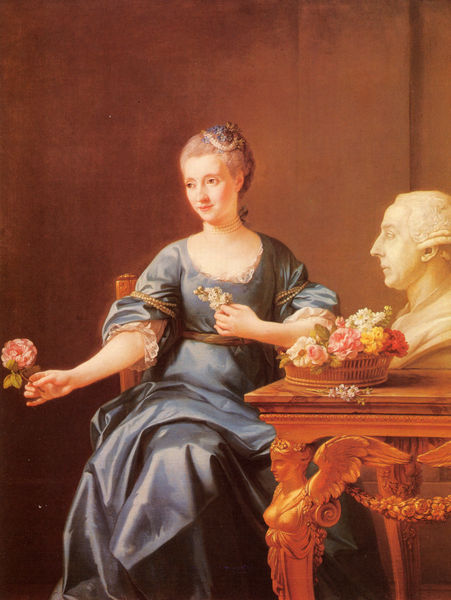
Titel: Portrait de la Marquise de Migieu
Künstler: Joseph Marie Vien
Standort: Nantes
Institution: Musée des Beaux-Arts
Schlagwörter: blau, blätter, dunkel, flügel, gemälde, hand, kopf, mann, schatten, sitzen, ausschnitt, blume, blumen, braun, busen, frau, hell, hintergrund, holz, hut, kleid, licht, marmor, mund, nase, pastell, profil, raum, schmuck, stuhl, tisch, weiss, zimmer, blick, blüte, blüten, dame, gürtel, rose, rosen, rot, ornament, rock, wand, arm, arme, augen, barock, falten, gesicht, haarschmuck, halten, mensch, schale, spitze, ärmel, innenraum, portrait, porträt, schauen, tischbein, öl, gewand, gold, haare, pose, sitzend, stoff, innen, klassizismus, rokkoko, spitzen, girlande, dekollete, diadem, perlen, rosa, seide, engel, perücke, lächeln, bein, wangen, lehne, backen, kette, pilaster, büste, ornamente, korb, interior, faltenwurf, plastik, rüschen, halsschmuck, taubenblau, lächelnd, perlenkette, gesteck, halskette, geben, stengel, schiller, damast, verziert, hel, anbieten, herz, herme, stuhö, sekretär, empire, körbchen, kopfschmuck, blumenkorb, geschnitzt, gewandfalten, sphinx, ausschnit, blaun, gipsbüste, casanova, collier, helll, holzarbeit, lieblich, männerbüste, schreintisch, sphingen, auschnitt, 18. jahrhundert, headpiece, faltwn, geteck